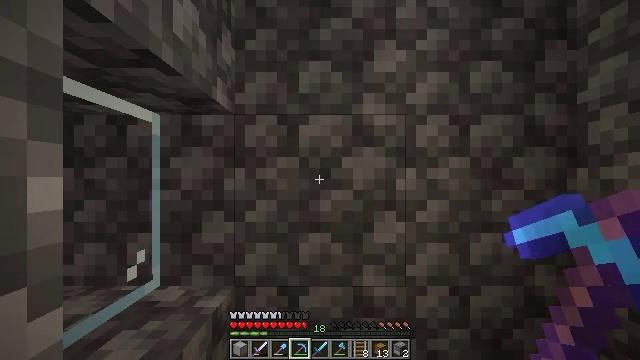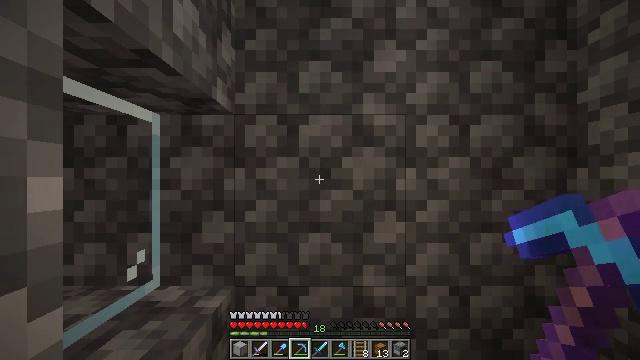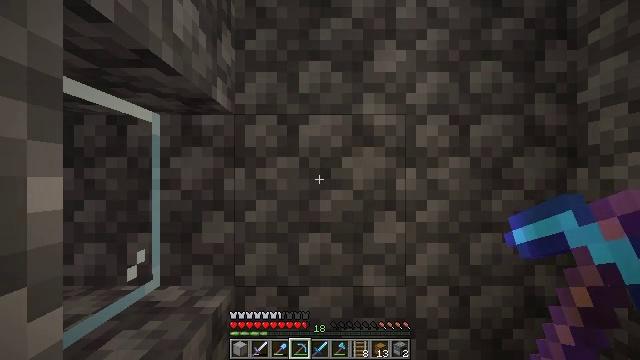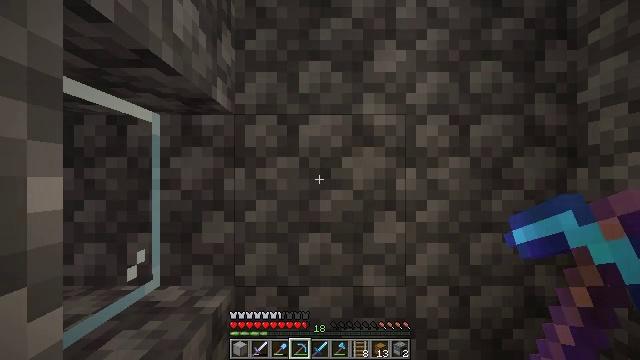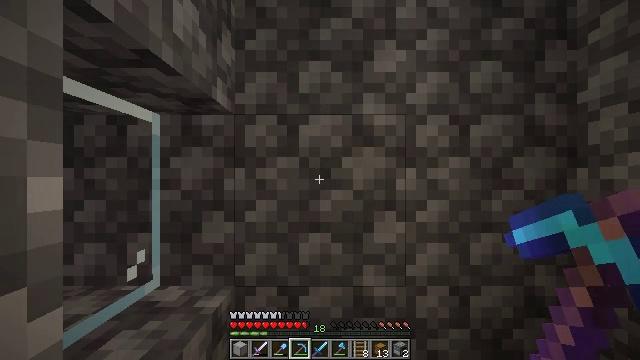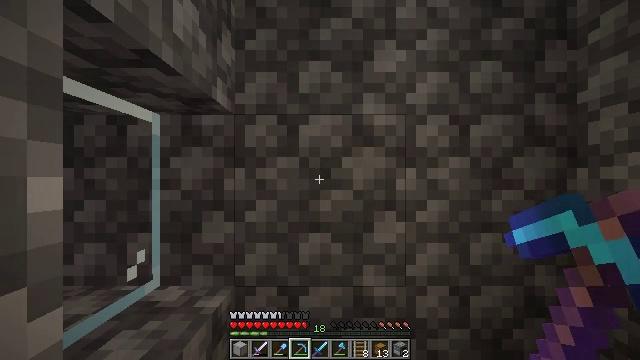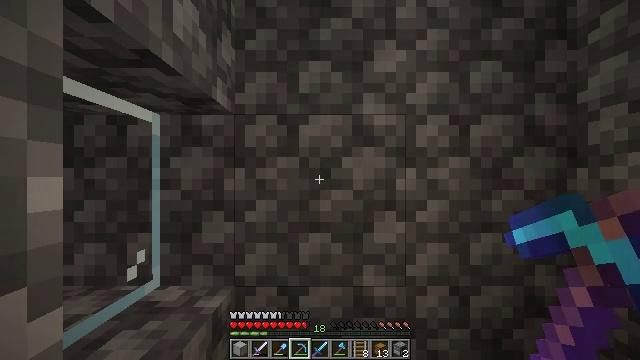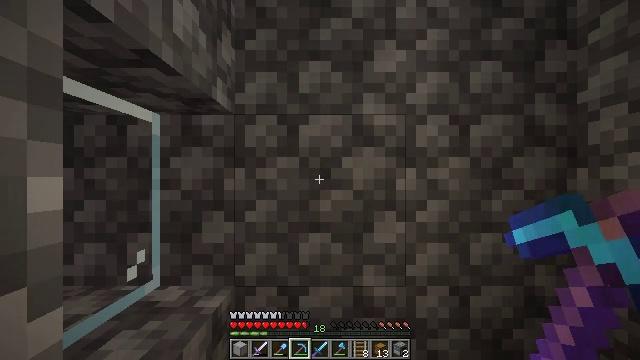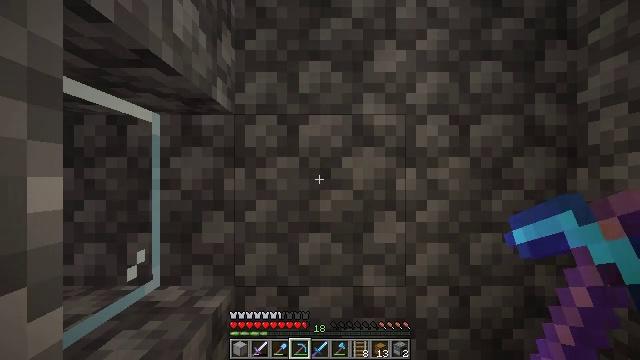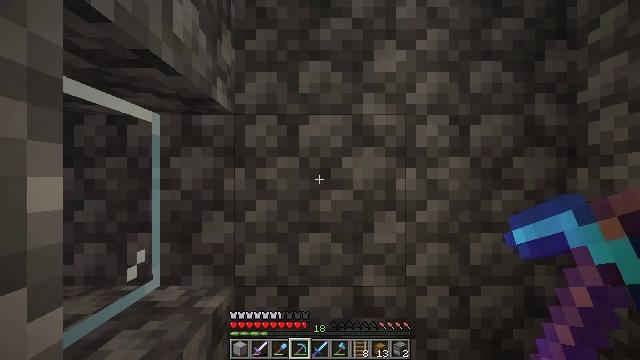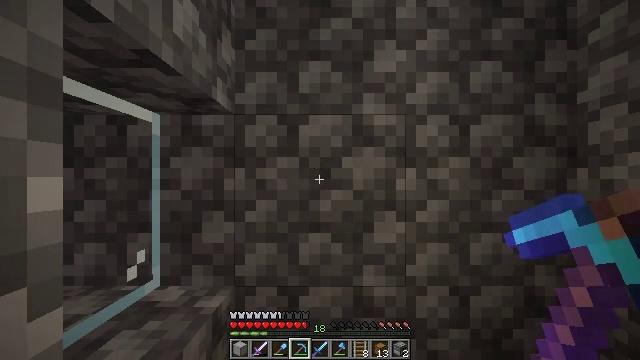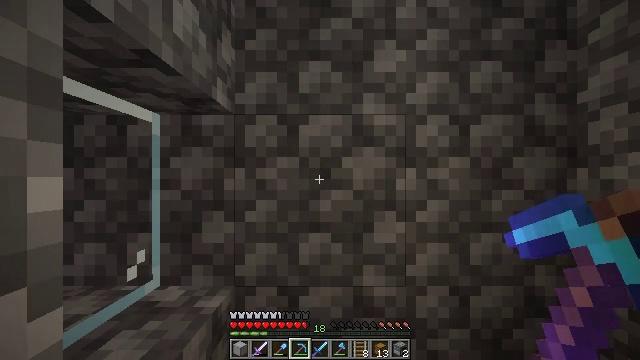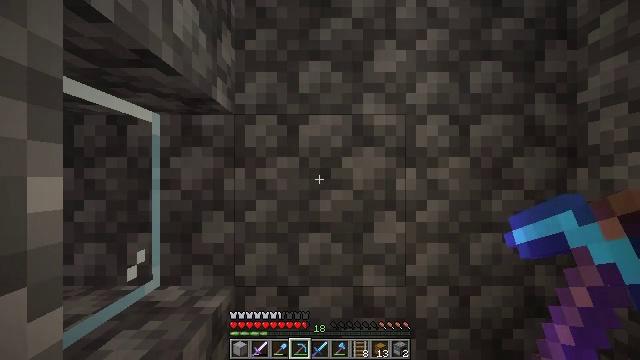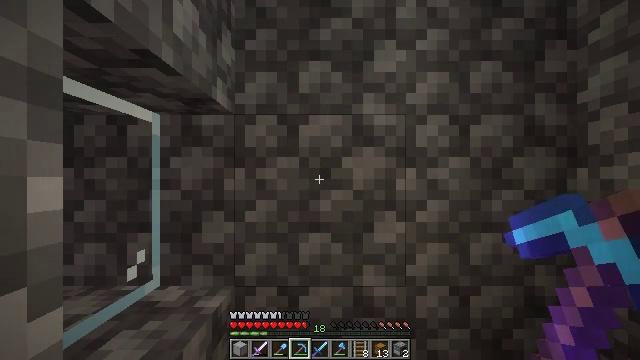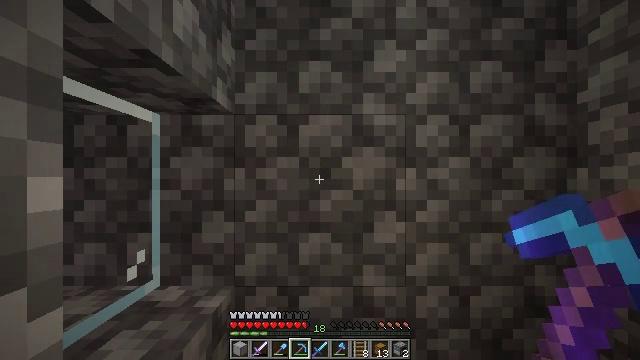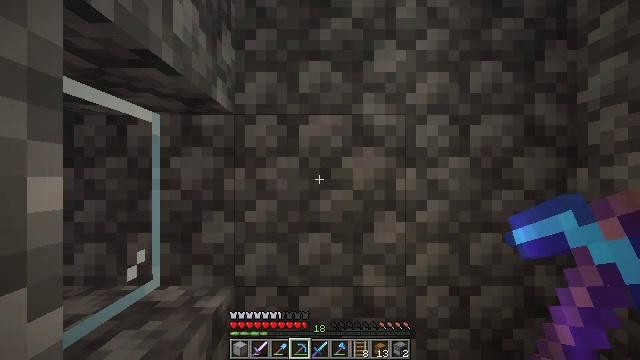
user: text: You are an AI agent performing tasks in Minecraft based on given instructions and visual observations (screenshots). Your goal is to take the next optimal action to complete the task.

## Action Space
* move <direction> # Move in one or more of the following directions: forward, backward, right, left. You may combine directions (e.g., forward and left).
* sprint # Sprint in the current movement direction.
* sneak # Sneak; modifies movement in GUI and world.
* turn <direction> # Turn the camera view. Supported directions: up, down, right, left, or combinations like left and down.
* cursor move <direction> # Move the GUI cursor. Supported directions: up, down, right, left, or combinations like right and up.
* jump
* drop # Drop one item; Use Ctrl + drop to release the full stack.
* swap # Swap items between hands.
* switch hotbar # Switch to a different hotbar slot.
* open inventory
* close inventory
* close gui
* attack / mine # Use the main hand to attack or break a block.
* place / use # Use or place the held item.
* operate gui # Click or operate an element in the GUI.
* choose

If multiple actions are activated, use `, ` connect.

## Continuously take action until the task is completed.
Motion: motion action
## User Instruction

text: Attack the smooth stone block to break it.
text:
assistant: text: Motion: no_op
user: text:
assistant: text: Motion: no_op
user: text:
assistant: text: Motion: no_op
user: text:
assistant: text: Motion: no_op
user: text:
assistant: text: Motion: no_op
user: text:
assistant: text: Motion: no_op
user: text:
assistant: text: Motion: no_op
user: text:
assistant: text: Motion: no_op
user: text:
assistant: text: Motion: no_op
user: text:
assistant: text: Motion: no_op
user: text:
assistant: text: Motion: no_op
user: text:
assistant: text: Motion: no_op
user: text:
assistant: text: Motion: no_op
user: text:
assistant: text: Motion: no_op
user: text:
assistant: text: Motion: no_op
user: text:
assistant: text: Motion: no_op
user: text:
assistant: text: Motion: no_op
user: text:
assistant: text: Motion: no_op
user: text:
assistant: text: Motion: no_op
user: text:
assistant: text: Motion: no_op
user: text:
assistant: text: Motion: no_op
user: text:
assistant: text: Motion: no_op
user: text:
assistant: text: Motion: no_op
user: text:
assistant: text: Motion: no_op
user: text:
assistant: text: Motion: no_op
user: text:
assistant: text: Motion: no_op
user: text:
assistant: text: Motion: no_op
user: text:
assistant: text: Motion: no_op
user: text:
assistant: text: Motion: no_op
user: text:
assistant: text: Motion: no_op